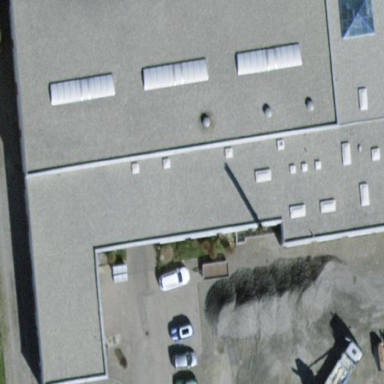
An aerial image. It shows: Industrial building.